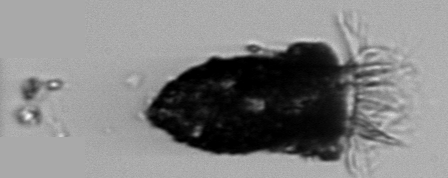
Label: Stenosemella_pacifica